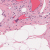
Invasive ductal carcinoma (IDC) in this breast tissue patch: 0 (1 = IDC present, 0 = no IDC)